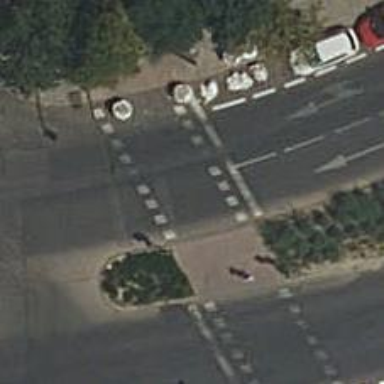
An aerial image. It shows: Road with traffic signals and zebra crossing with traffic signals.